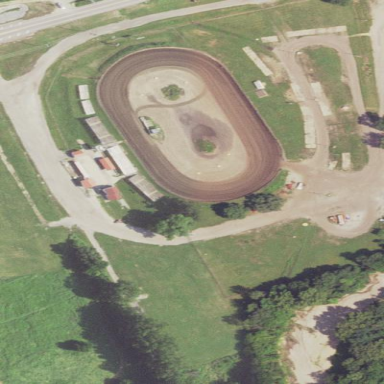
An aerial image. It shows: Sports center tailored for motor sports enthusiasts.